Question: I'm having problems explaining the problem even for myself, so I created an image since it's easier to understand.
Table structure:
I want to select the data from the blue fields if the red field is empty and green field is true. How do I do this?
I've been wrestling with this for quite some time now.
Can't change the table structure since it's from the wordpress contactform7 to database plugin.
I'd be very grateful for any help :)
Just selecting an email works fine,
'''
SELECT field_value FROM wp_cf7dbplugin_submits WHERE field_name = 'your-email'
'''
Now I only want to select the email if the field_value = '' WHERE field_name = 'has-wp-user'..
So what I want is kinda like this;
'''
SELECT field_value FROM wp_cf7dbplugin_submits WHERE field_name = 'your-email' IF has-wp-user = 'false'
'''
Ish.
Is something along that way possible?
Table structure:
'''
CREATE TABLE IF NOT EXISTS 'wp_cf7dbplugin_submits' (
'submit_time' decimal(16,4) NOT NULL,
'form_name' varchar(127) CHARACTER SET utf8 DEFAULT NULL,
'field_name' varchar(127) CHARACTER SET utf8 DEFAULT NULL,
'field_value' longtext CHARACTER SET utf8,
'field_order' int(11) DEFAULT NULL,
'file' longblob,
KEY 'submit_time_idx' ('submit_time'),
KEY 'form_name_idx' ('form_name'),
KEY 'field_name_idx' ('field_name')
) ENGINE=InnoDB DEFAULT CHARSET=latin1;
--
-- Dumpning av Data i tabell 'wp_cf7dbplugin_submits'
--
INSERT INTO 'wp_cf7dbplugin_submits' ('submit_time', 'form_name', 'field_name', 'field_value', 'field_order', 'file') VALUES
('<PHONE>.8300', 'Bli medlem', 'has-wp-user', '', 0, NULL),
('<PHONE>.8300', 'Bli medlem', 'paid-membership-fee', 'true', 1, NULL),
('<PHONE>.8300', 'Bli medlem', 'your-name', 'Firstname Lastname ', 2, NULL),
('<PHONE>.8300', 'Bli medlem', 'your-email', 'email@mail.se', 3, NULL),
('<PHONE>.8300', 'Bli medlem', 'your-adress', 'theroad 12', 4, NULL),
('<PHONE>.8300', 'Bli medlem', 'your-zip', '76045', 5, NULL),
('<PHONE>.8300', 'Bli medlem', 'your-postal-area', 'postalarea', 6, NULL),
('<PHONE>.8300', 'Bli medlem', 'your-phonenumber', '<PHONE>', 7, NULL),
('<PHONE>.8300', 'Bli medlem', 'has-wp-user', '', 0, NULL),
('<PHONE>.8300', 'Bli medlem', 'paid-membership-fee', 'true', 1, NULL),
('<PHONE>.8300', 'Bli medlem', 'your-name', 'Firstname lastname', 2, NULL),
('<PHONE>.8300', 'Bli medlem', 'your-email', 'email@mail.se', 3, NULL),
('<PHONE>.8300', 'Bli medlem', 'your-adress', 'singovagen 156', 4, NULL),
('<PHONE>.8300', 'Bli medlem', 'your-zip', '76045', 5, NULL),
('<PHONE>.8300', 'Bli medlem', 'your-postal-area', 'grisslehamn', 6, NULL),
('<PHONE>.8300', 'Bli medlem', 'your-phonenumber', '<PHONE>', 7, NULL),
('<PHONE>.8300', 'Bli medlem', 'has-wp-user', '', 0, NULL),
('<PHONE>.8300', 'Bli medlem', 'paid-membership-fee', 'true', 1, NULL),
('<PHONE>.8300', 'Bli medlem', 'your-name', 'Firstname Lastname', 2, NULL),
('<PHONE>.8300', 'Bli medlem', 'your-email', 'email@mail.se', 3, NULL),
('<PHONE>.8300', 'Bli medlem', 'your-adress', 'gryta hagvag 6', 4, NULL),
('<PHONE>.8300', 'Bli medlem', 'your-zip', '76175', 5, NULL),
('<PHONE>.8300', 'Bli medlem', 'your-postal-area', 'norrtalje', 6, NULL),
('<PHONE>.8300', 'Bli medlem', 'your-phonenumber', '<PHONE>', 7, NULL),
('<PHONE>.8300', 'Bli medlem', 'has-wp-user', 'true', 0, NULL),
('<PHONE>.8300', 'Bli medlem', 'paid-membership-fee', '', 1, NULL),
('<PHONE>.8300', 'Bli medlem', 'your-name', 'Firstname Lastname', 2, NULL),
('<PHONE>.8300', 'Bli medlem', 'your-email', 'email@mail.se', 3, NULL),
('<PHONE>.8300', 'Bli medlem', 'your-adress', 'bergstigen 7', 4, NULL),
('<PHONE>.8300', 'Bli medlem', 'your-zip', '76192', 5, NULL),
('<PHONE>.8300', 'Bli medlem', 'your-postal-area', 'norrtalje', 6, NULL),
('<PHONE>.8300', 'Bli medlem', 'your-phonenumber', '<PHONE>', 7, NULL),
('<PHONE>.8300', 'Bli medlem', 'has-wp-user', '', 0, NULL),
('<PHONE>.8300', 'Bli medlem', 'paid-membership-fee', 'true', 1, NULL),
('<PHONE>.8300', 'Bli medlem', 'your-name', 'Firstname Lastname', 2, NULL),
('<PHONE>.8300', 'Bli medlem', 'your-email', 'email@mail.se', 3, NULL),
('<PHONE>.8300', 'Bli medlem', 'your-adress', 'robertsvag10 ', 4, NULL),
('<PHONE>.8300', 'Bli medlem', 'your-zip', '76045', 5, NULL),
('<PHONE>.8300', 'Bli medlem', 'your-postal-area', 'grisslehamn', 6, NULL),
('<PHONE>.8300', 'Bli medlem', 'your-phonenumber', '<PHONE>', 7, NULL);
'''
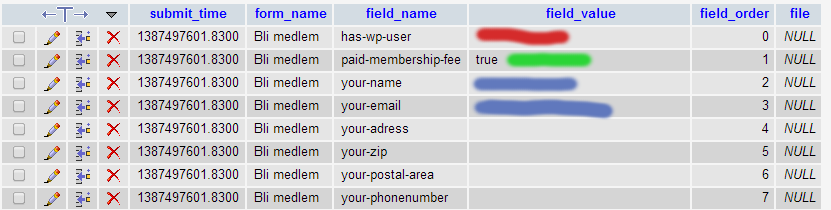
Answer: '''
select
*
from
my_table m inner join (
select
m.*
from
my_table m
group by form_name, submit_time
having sum(
(field_name = 'has-wp-user' and field_value = '')
or
(field_name = 'paid-membership-fee' and field_value = 'true')
) = 2
) sq on m.form_name = sq.form_name and m.submit_time = sq.submit_time
where m.field_name in ('your-name', 'your-email');
'''
- <URL>
The idea behind it is, that each field_name belongs to a group. I assumed here, that it's the combination of form_name and submit_time columns. With this subquery
'''
select
m.*
from
my_table m
group by form_name, submit_time
having sum(
(field_name = 'has-wp-user' and field_value is null)
or
(field_name = 'paid-membership-fee' and field_value = 'true')
) = 2
'''
you select only those form_names then, that have the field_name rows has-wp-user and paid-membership-fee with values null and true respectively. Now you can join on the original table again, which filters out only allowed form_names and conveniently select the rows you need.